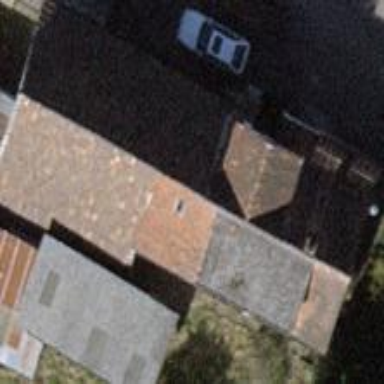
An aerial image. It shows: Simple house.